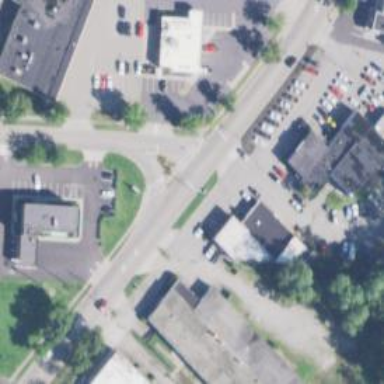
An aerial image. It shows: Marked road crossing.